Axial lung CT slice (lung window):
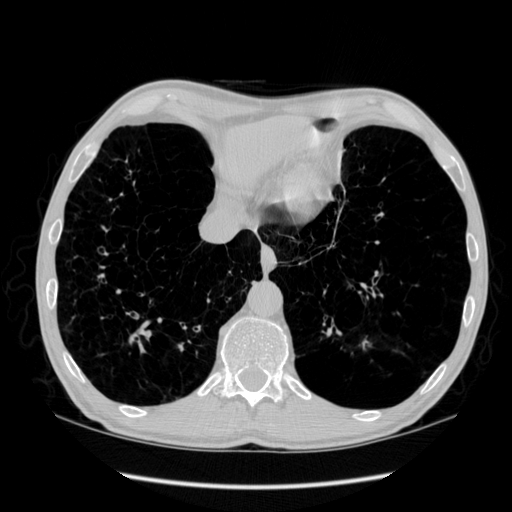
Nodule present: no